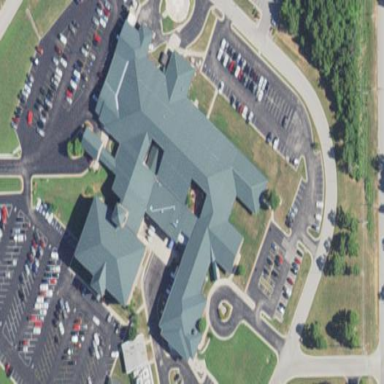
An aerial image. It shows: Hospital providing healthcare services.